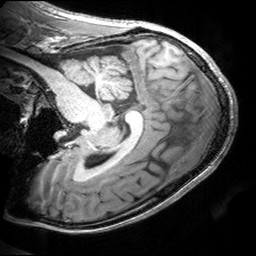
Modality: T1w
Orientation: sagittal
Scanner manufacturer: siemens
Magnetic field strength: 3 T
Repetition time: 2.53 s
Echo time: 0.00299 s